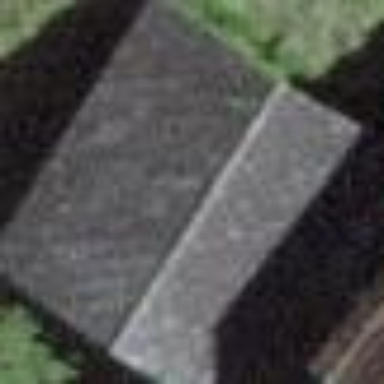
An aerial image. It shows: Shed building.